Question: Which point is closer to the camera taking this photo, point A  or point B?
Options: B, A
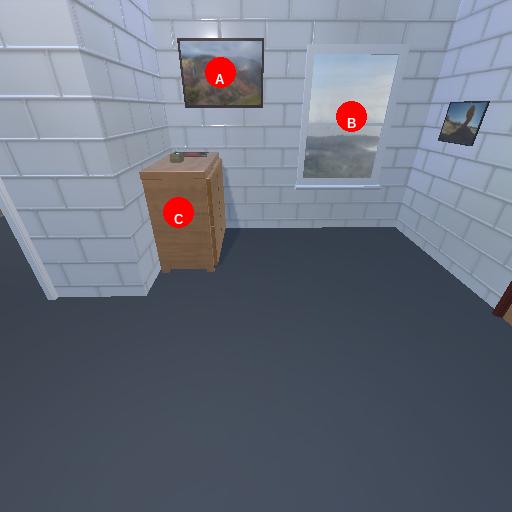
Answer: B